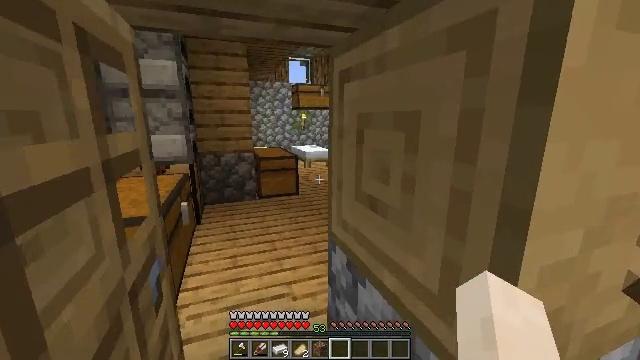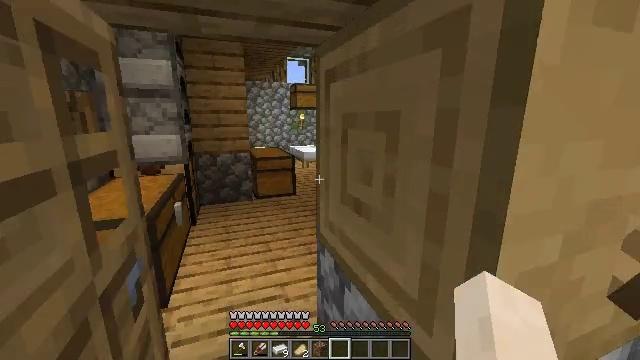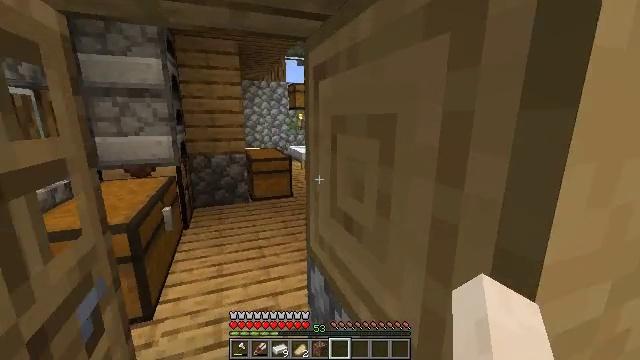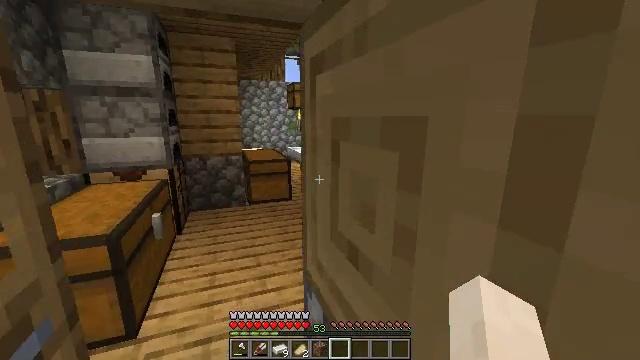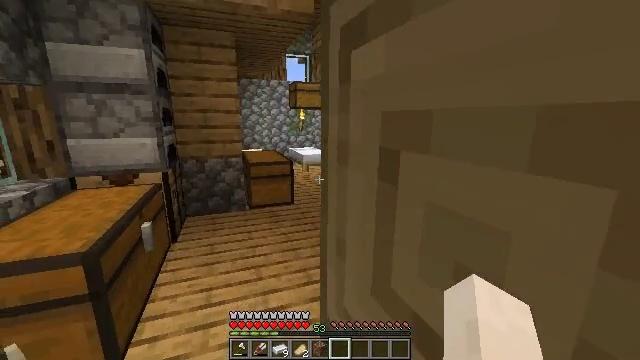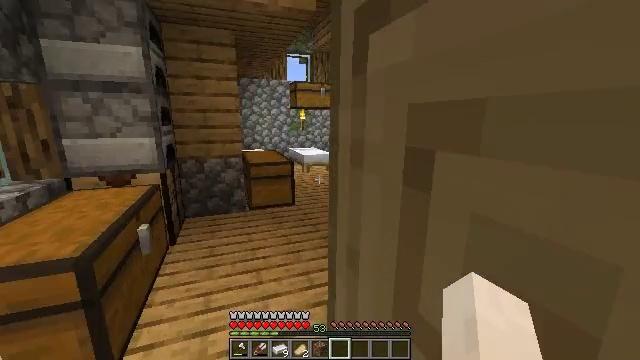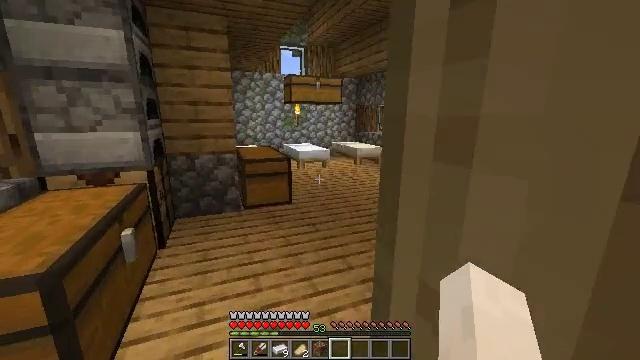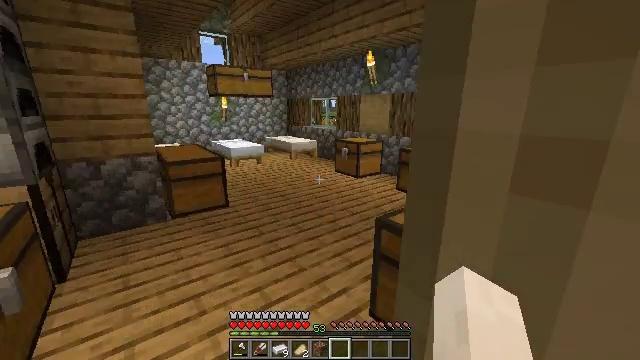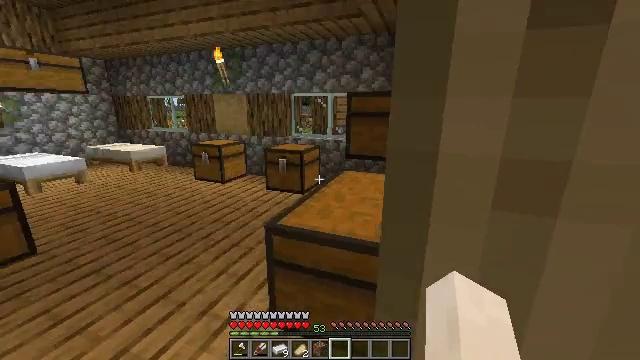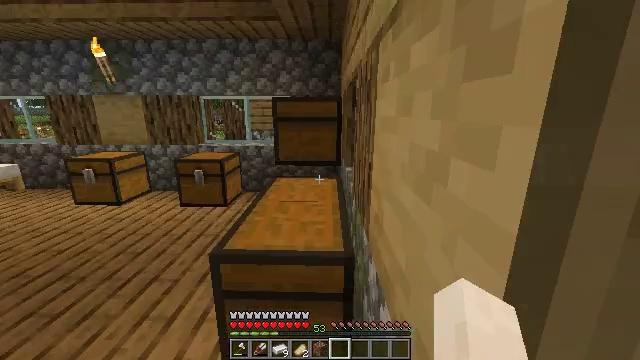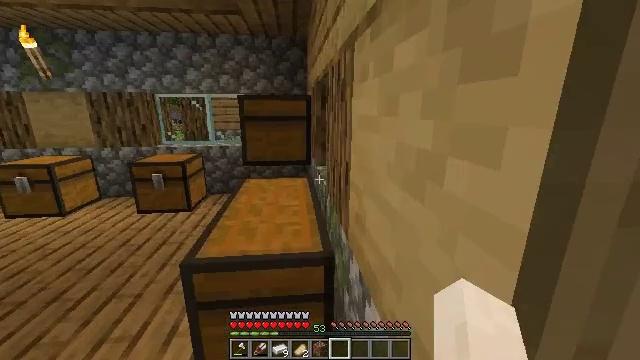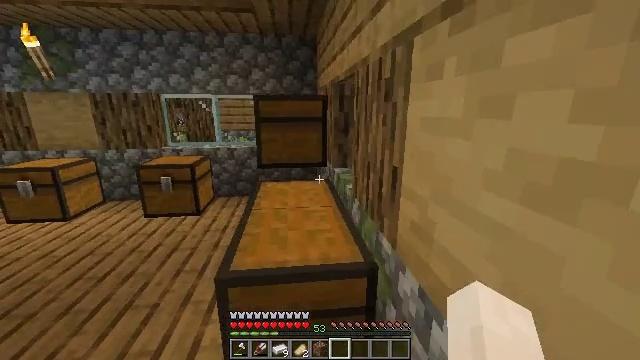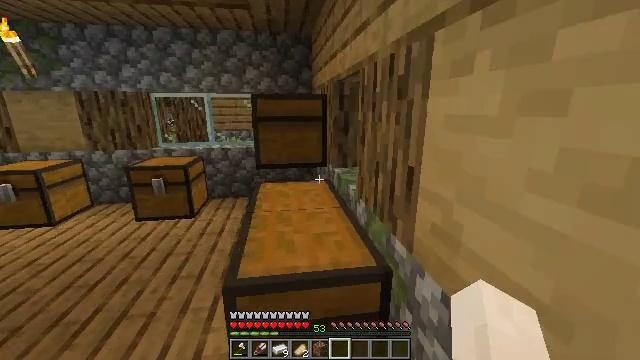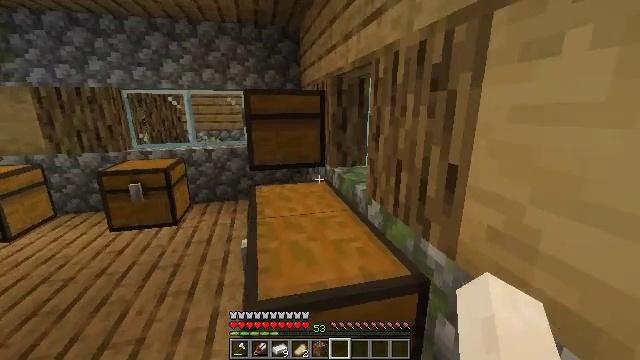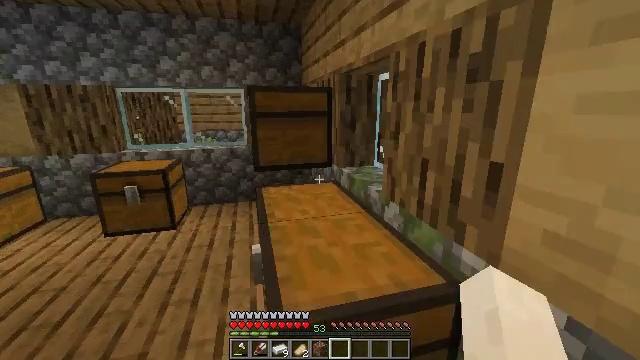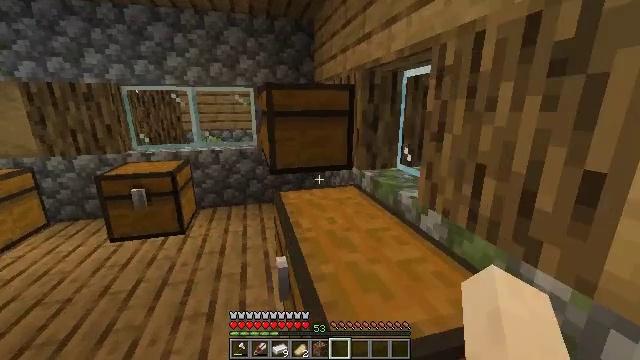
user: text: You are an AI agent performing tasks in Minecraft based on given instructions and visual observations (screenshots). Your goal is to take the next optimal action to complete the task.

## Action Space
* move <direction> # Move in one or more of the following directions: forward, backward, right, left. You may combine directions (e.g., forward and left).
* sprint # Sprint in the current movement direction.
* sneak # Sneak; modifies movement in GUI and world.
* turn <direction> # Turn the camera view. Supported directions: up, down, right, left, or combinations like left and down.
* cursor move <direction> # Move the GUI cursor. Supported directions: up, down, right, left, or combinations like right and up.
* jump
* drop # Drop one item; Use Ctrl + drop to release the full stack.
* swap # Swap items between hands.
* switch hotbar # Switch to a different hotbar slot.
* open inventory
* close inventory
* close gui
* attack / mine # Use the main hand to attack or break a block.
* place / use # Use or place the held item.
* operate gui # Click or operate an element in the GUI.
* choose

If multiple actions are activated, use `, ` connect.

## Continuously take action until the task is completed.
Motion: motion action
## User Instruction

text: Craft the crossbow using sticks, iron, string, and a tripwire hook.
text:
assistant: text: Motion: move forward
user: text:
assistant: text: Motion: move forward
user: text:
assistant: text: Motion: move forward
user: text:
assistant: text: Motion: move forward
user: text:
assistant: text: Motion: move forward
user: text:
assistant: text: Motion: move forward and move left, turn right
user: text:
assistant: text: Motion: move forward and move left, turn right and down
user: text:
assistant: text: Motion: move forward and move left, turn right
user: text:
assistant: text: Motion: move forward and move left, turn right
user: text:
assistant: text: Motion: move forward and move left, turn right
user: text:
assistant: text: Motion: move forward and move left
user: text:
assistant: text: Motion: move forward and move left, turn right
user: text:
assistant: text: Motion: move forward and move left, turn right
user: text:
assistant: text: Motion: move forward and move left, turn right
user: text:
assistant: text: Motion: move forward and move left
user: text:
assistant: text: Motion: move forward and move left, turn left
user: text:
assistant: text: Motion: move forward and move left, turn left and down
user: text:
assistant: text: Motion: move forward and move left, turn left and down
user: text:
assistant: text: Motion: move forward and move left, turn left and down
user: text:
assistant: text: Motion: move forward and move left, turn left
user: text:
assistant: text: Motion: move forward and move left, turn left and up
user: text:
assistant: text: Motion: move forward and move left, turn right, use / place
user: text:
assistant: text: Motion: move forward and move left, use / place
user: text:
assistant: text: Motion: move forward and move left, use / place
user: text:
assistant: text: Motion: turn right, use / place
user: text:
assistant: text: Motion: turn right
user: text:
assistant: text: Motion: cursor move right
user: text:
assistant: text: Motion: cursor move left
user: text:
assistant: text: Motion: no_op
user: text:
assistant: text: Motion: no_op